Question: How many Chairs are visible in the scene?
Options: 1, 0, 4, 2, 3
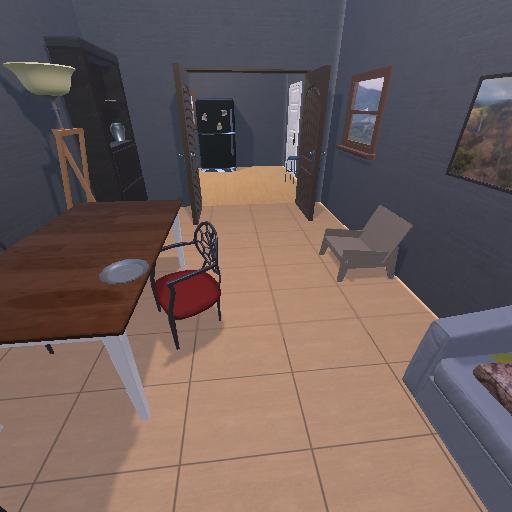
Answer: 1